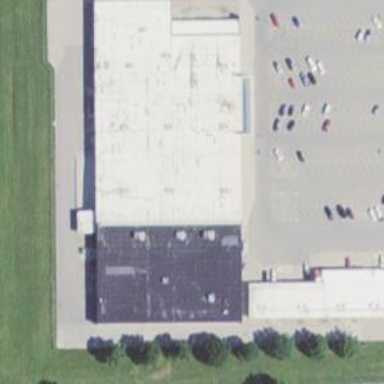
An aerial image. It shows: Retail building.